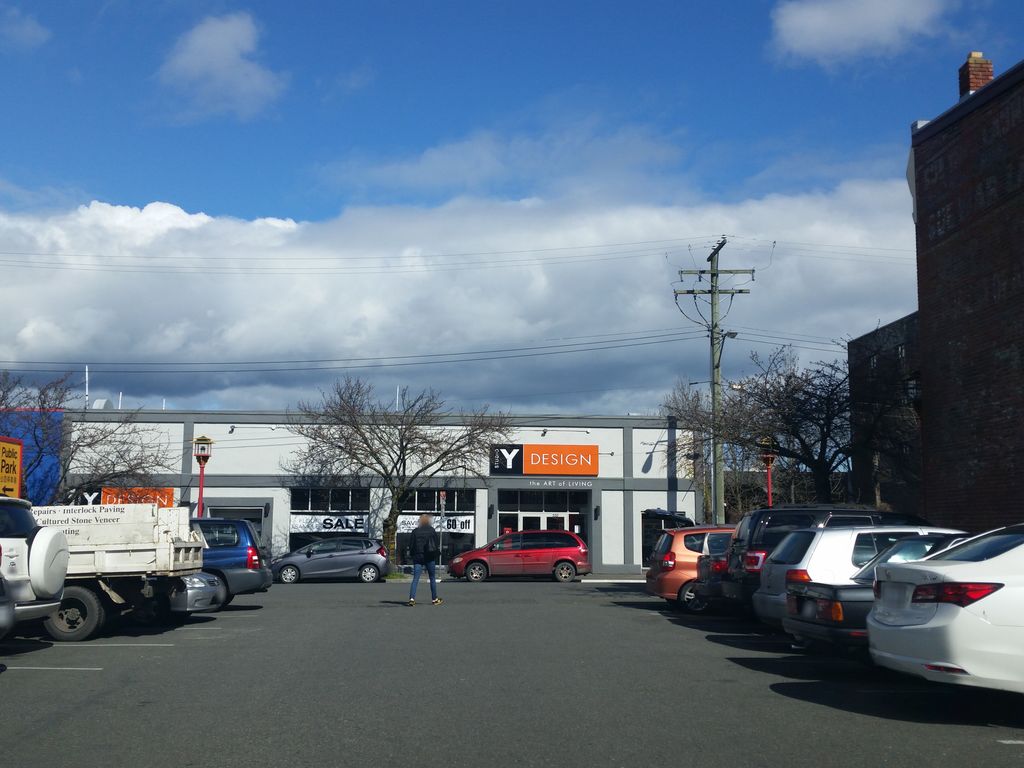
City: victoria